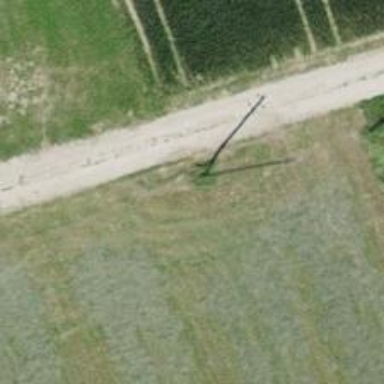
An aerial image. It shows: Power pole.